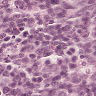
Metastatic tissue present: yes